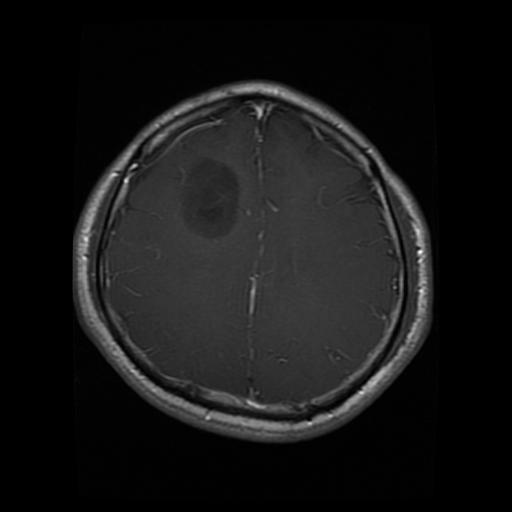
Label: glioma